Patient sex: M
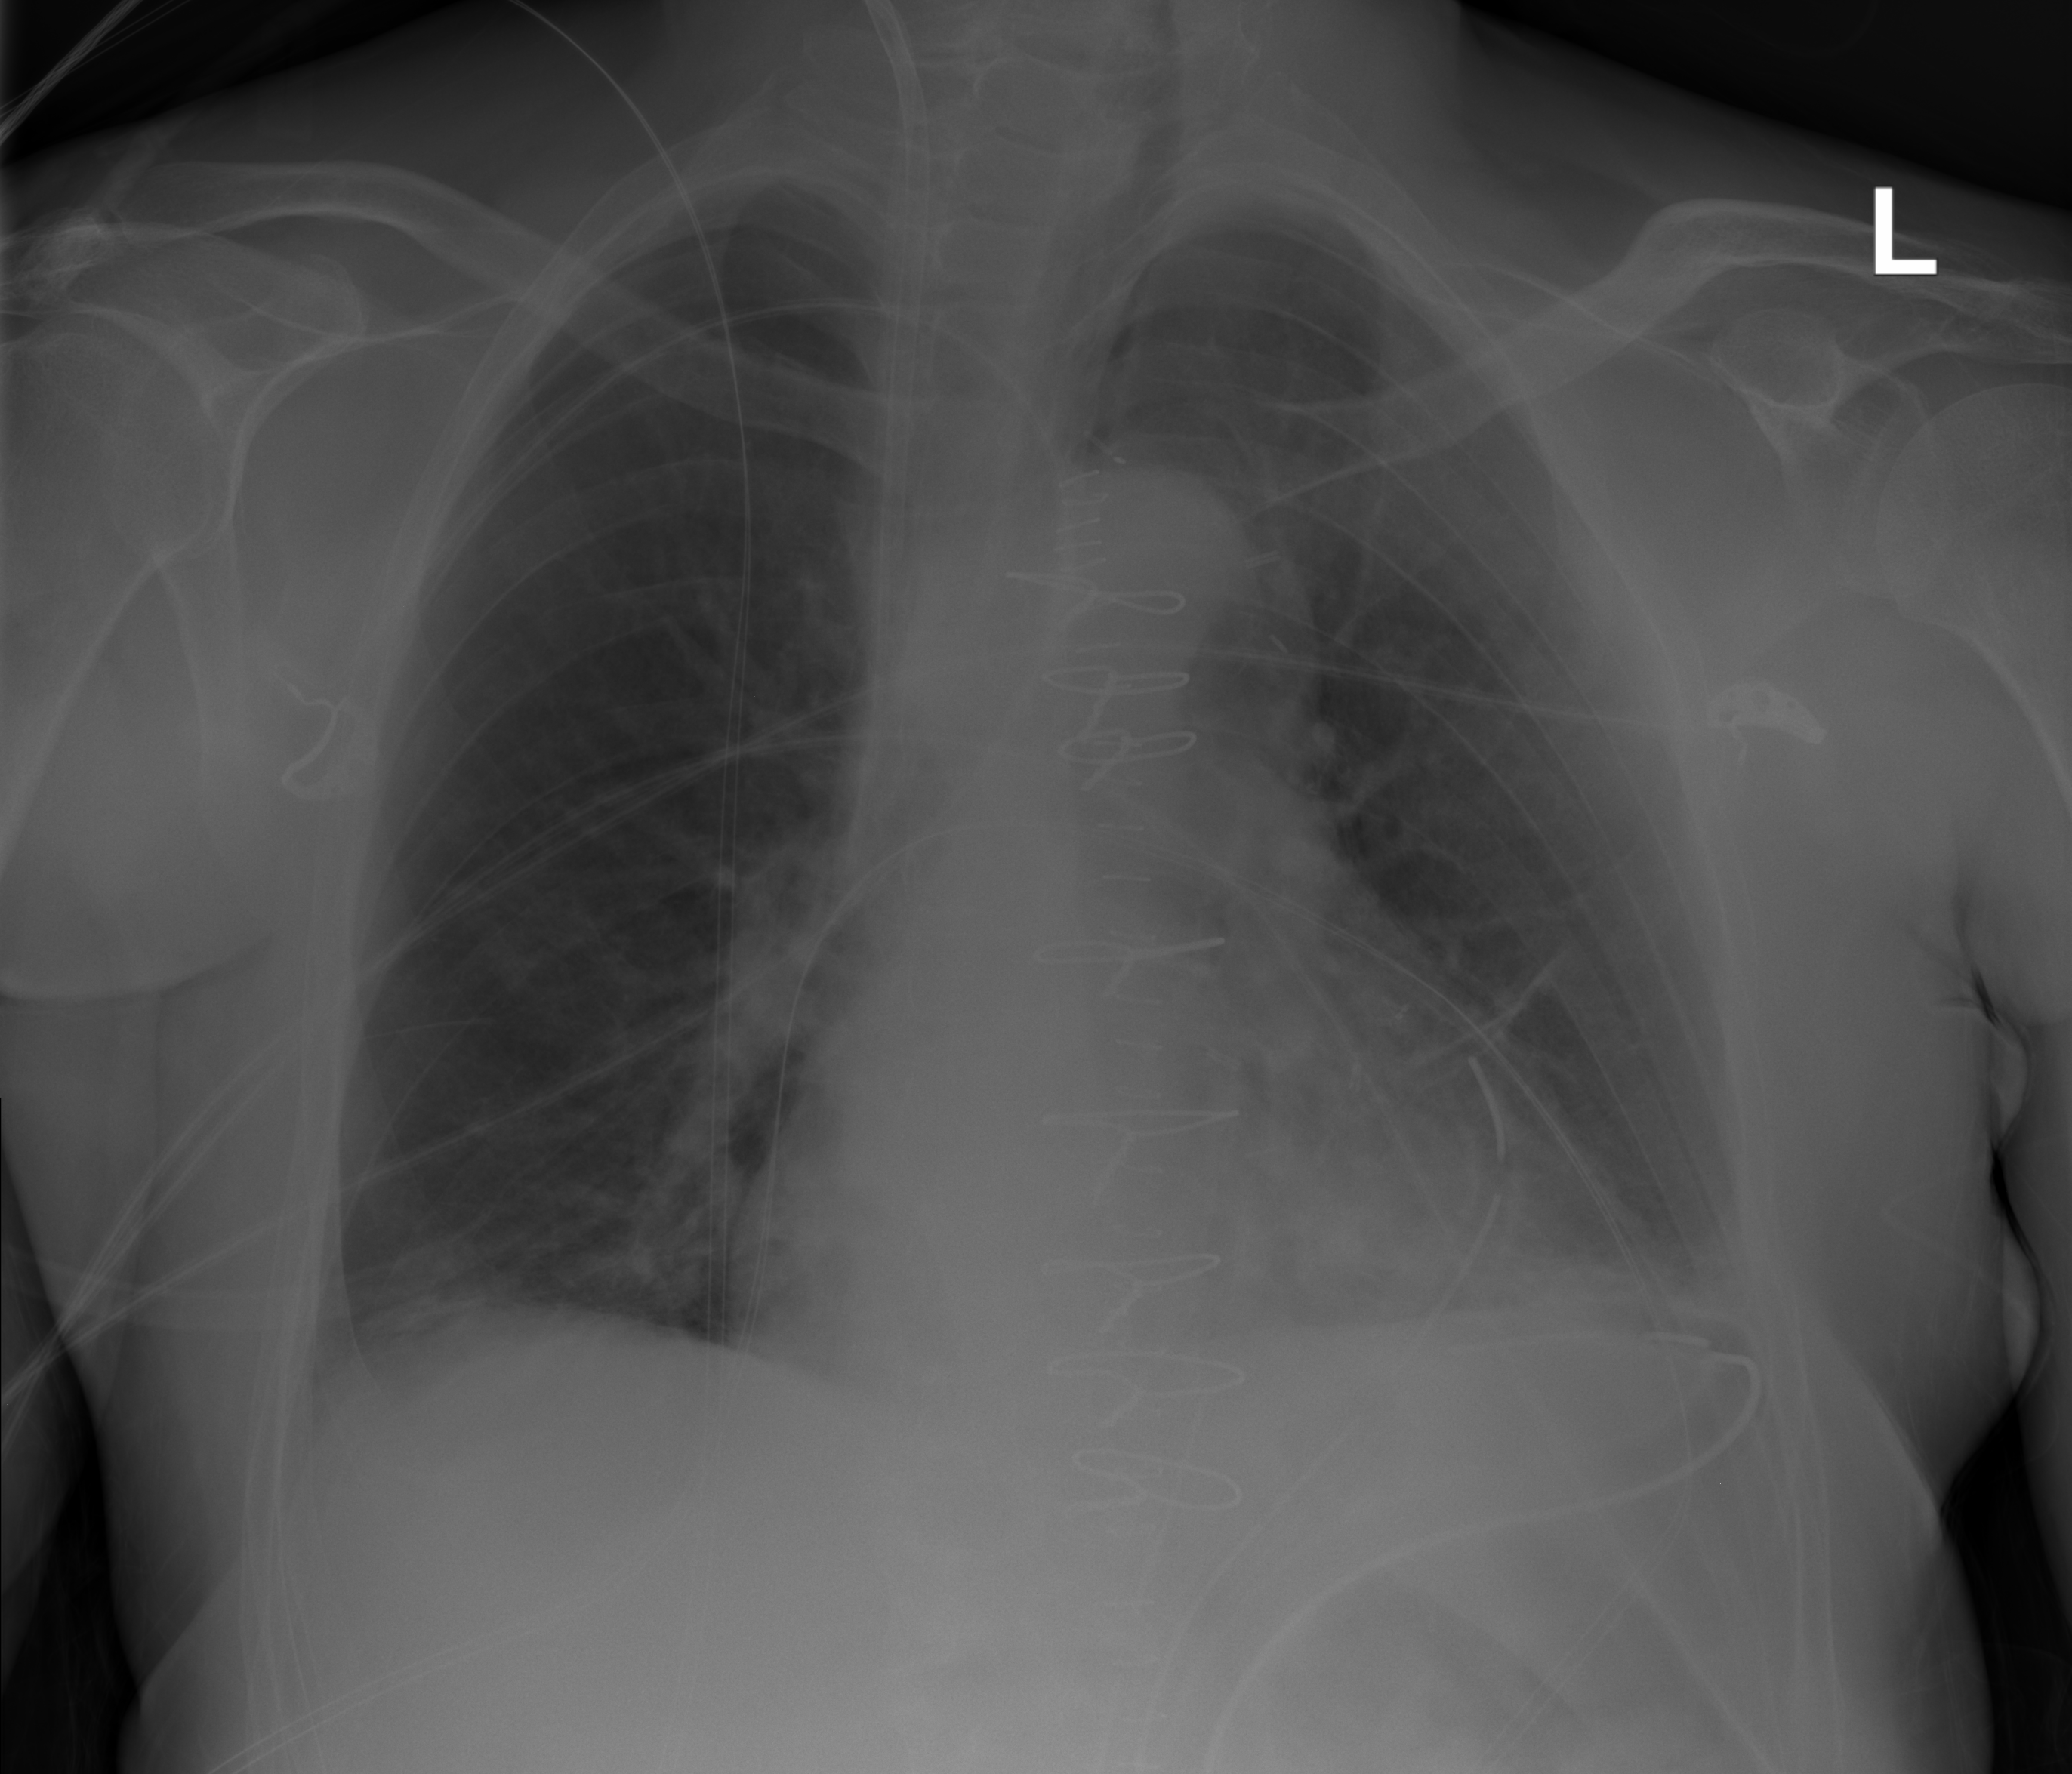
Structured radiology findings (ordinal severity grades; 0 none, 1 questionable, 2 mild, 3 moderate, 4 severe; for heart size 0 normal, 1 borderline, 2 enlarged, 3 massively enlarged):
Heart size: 1
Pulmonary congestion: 0
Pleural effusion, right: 0
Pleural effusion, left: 0
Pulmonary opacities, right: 0
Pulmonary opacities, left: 0
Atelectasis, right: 2
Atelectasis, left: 2